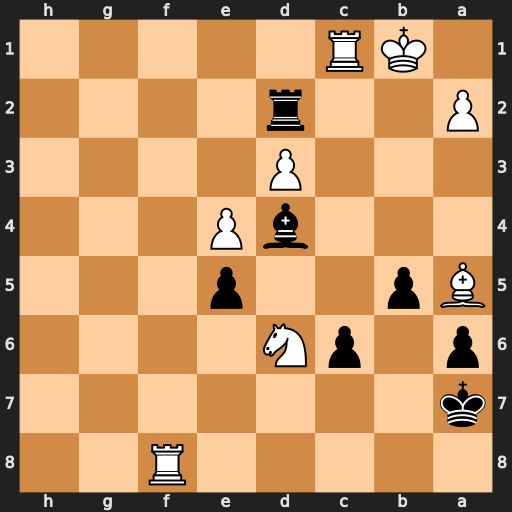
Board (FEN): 5R2/k7/p1pN4/Bp2p3/3bP3/3P4/P2r4/1KR5
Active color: b
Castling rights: -
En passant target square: -
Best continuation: Rb2+ Ka1 Rb4+ Rc3 Bxc3#